Question: I am trying to create a PNG file.
The script below executes without returning any errors, the output file 'tester.png' cannot be viewed (and the cmd window prints the attached the attached text).
I am not sure why I cannot view the PNG file produced by this script.
I have used both Active Perl (5.18.2) and also Strawberry Perl (5.18.4.1) but same problem. I tried Strawberry Perl as it has 'libgd' and 'libpng' as part of the installation, even though I'm not getting any errors. Any advice?
'''
#!/usr/bin/perl
use Bio::Graphics;
use Bio::SeqFeature::Generic;
use strict;
use warnings;
my $infile = "data1.txt";
open( ALIGN, "$infile" ) or die;
my $outputfile = "tester.png";
open( OUTFILE, ">$outputfile" ) or die;
my $panel = Bio::Graphics::Panel->new(
-length => 1000,
-width => 800
);
my $track = $panel->add_track(
-glyph => 'generic',
-label => 1
);
while (<ALIGN>) { # read blast file
chomp;
#next if /^\#/; # ignore comments
my ( $name, $score, $start, $end ) = split / +/;
my $feature = Bio::SeqFeature::Generic->new(
-display_name => $name,
-score => $score,
-start => $start,
-end => $end
);
$track->add_feature($feature);
}
binmode STDOUT;
print $panel->png;
print OUTFILE $panel->png;
'''

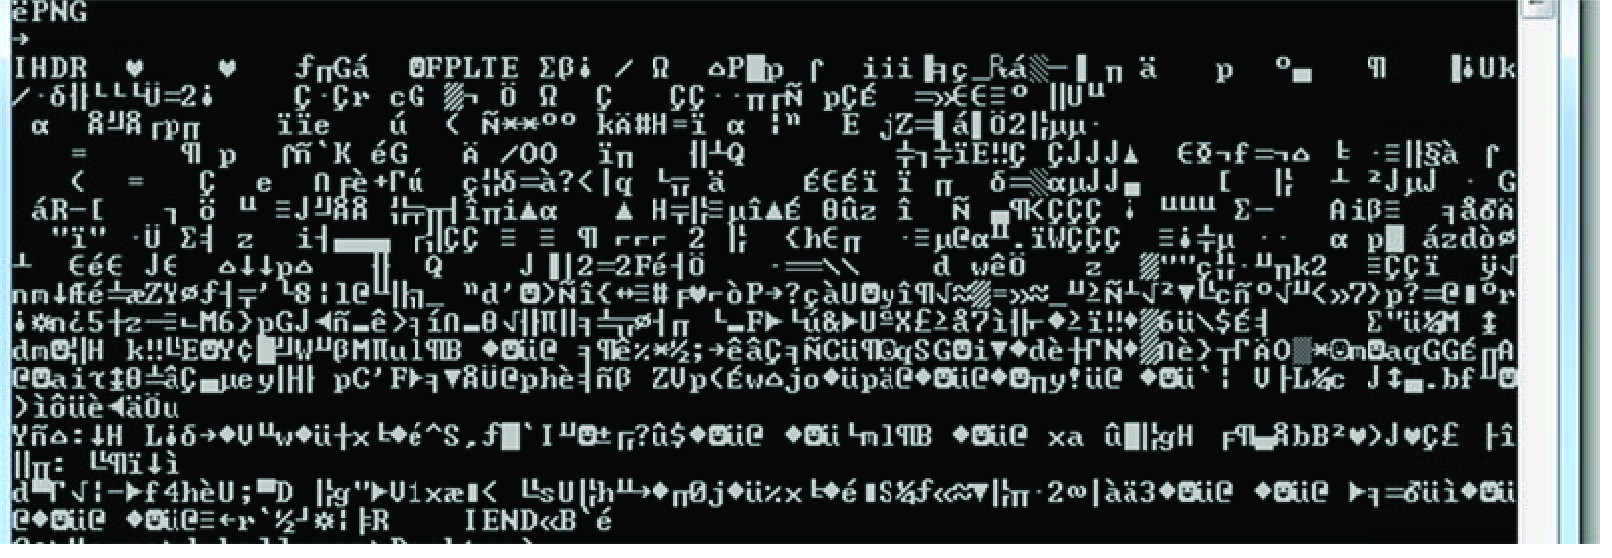
Answer: You have
'''
binmode STDOUT;
print $panel->png;
'''
Interestingly, you also have:
'''
print OUTFILE $panel->png;
'''
but you never 'binmode OUTFILE'. So, you display the contents of the PNG file in the command prompt, and create a corrupt PNG file. (see also <URL>
If you remove the 'print OUTFILE ...', and redirect the output of your script to a PNG file, you should be able to view its contents in an image viewer.
Alternatively, you can avoid printing the contents of a binary file to the console window, and instead use
'''
binmode OUTFILE;
print $panel->png;
'''